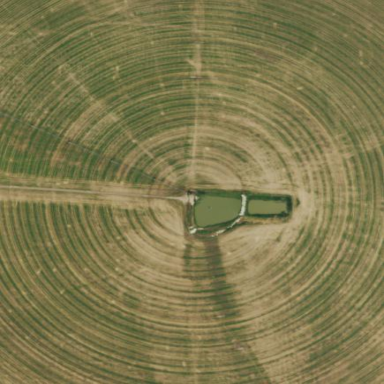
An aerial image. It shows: Farmland with pivot irrigation system.